Field crop: tomato
Growth stage: 2
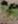
Species: solanum